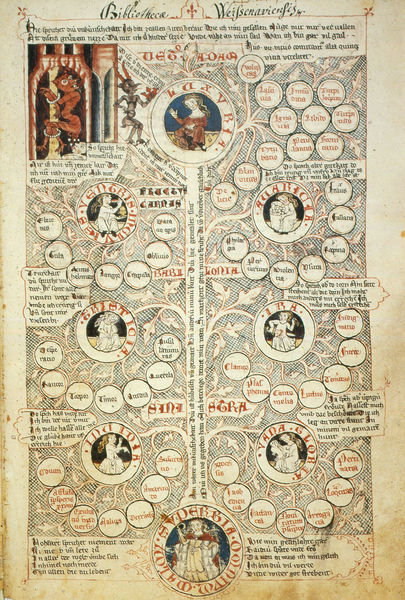
Titel: Speculum humanae salvationis; Codex Cremifanensis 243
Institution: Kremsmünster, Stiftsbibliothek
Schlagwörter: baum, blätter, mann, weiß, frauen, menschen, äste, frau, schwarz, zeichnung, mensch, ast, mutter, vater, blatt, gotik, rund, bilder, papier, figuren, buch, wurzel, druck, seite, dämon, buchdruck, pergament, wurzeln, teufel, mittelalter, romanik, heiliger, bibliothek, abkommen, opa, gothisch, latein, stammbaum, vorfahren, großeltern, erbfolge, nachkommen, gtik, iba, vada gloria, bibliotheca weißenaviensis, legitimierung, stammfolge